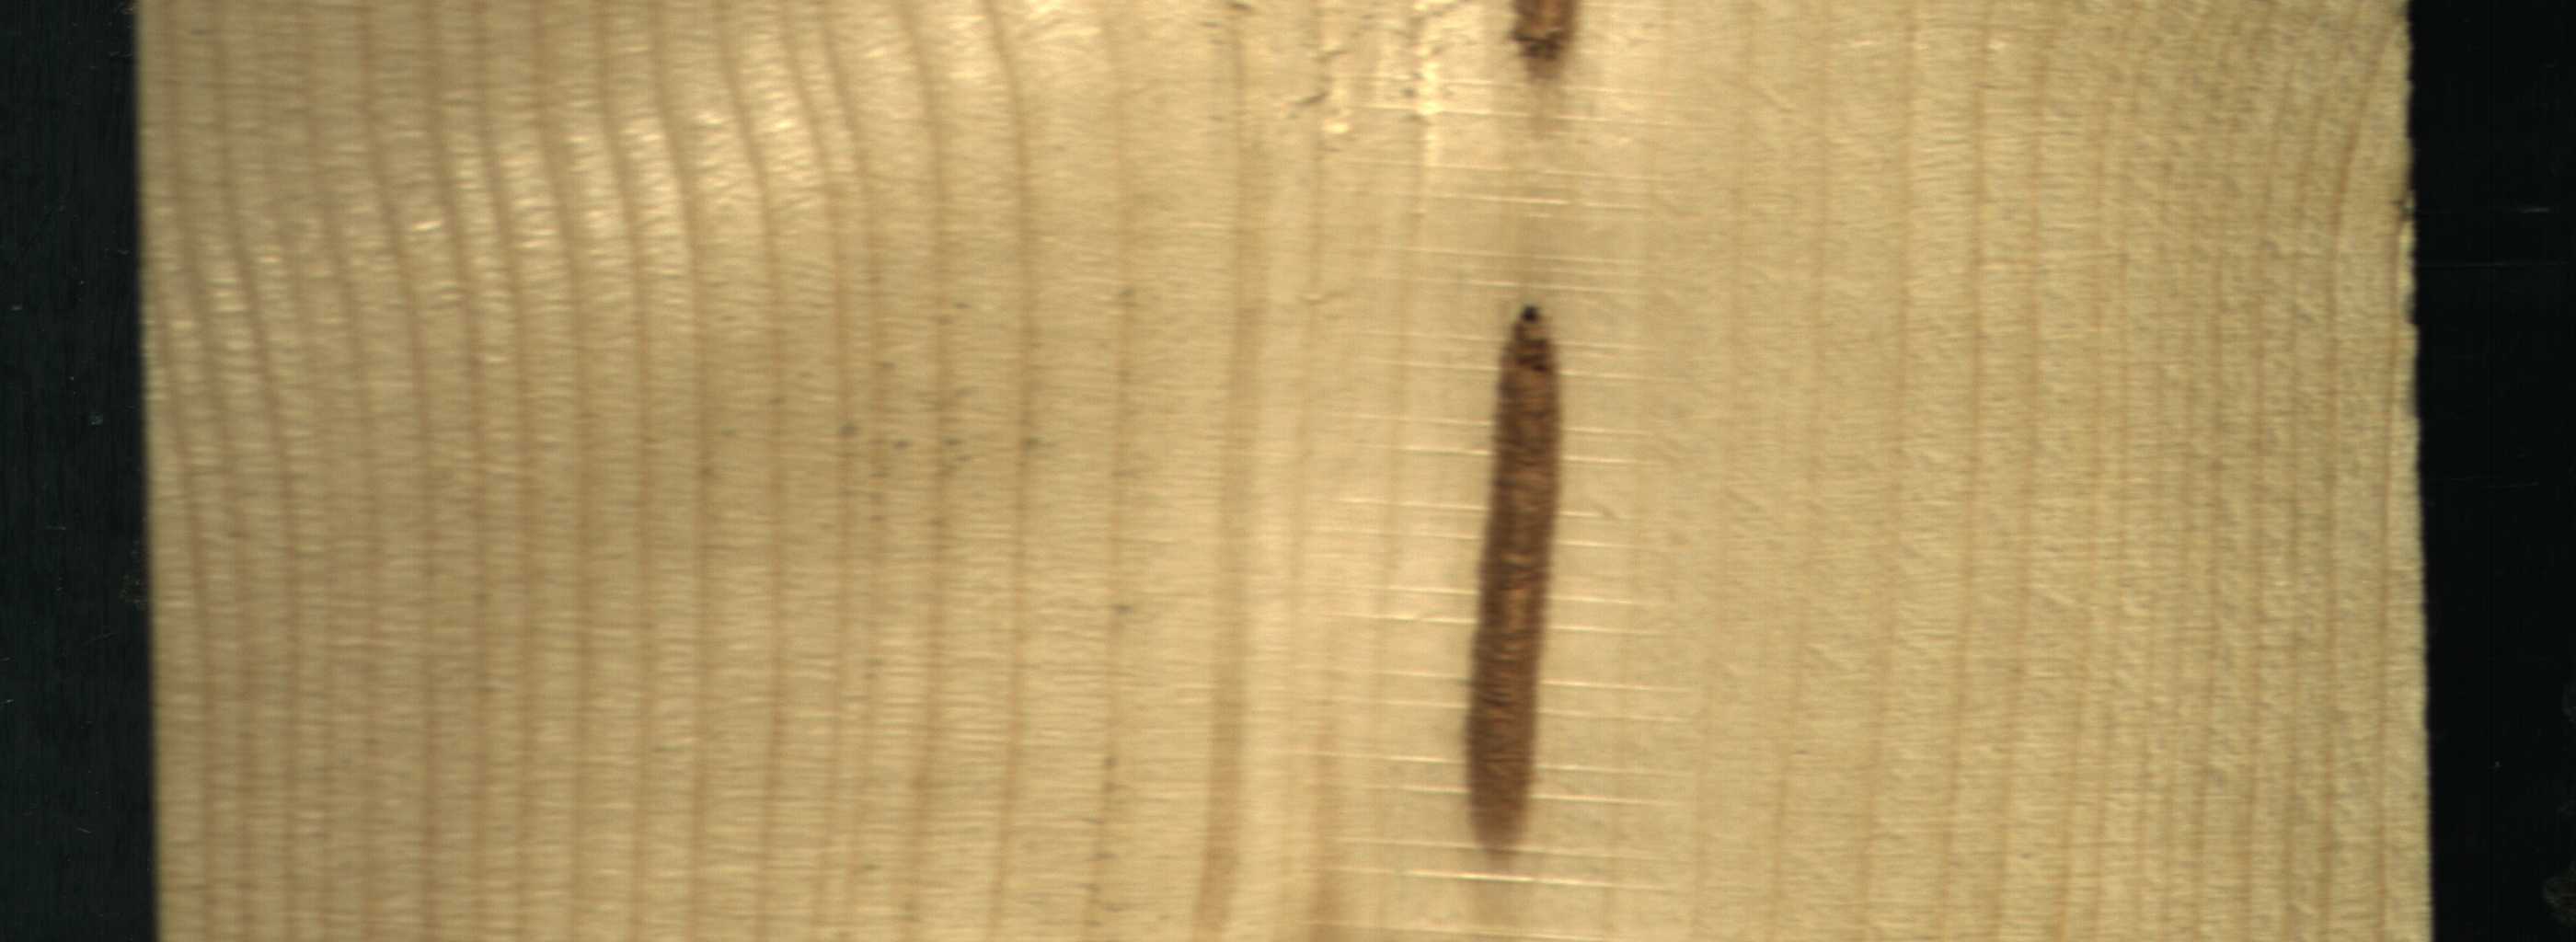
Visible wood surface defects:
resin
resin